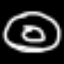
Label: donut